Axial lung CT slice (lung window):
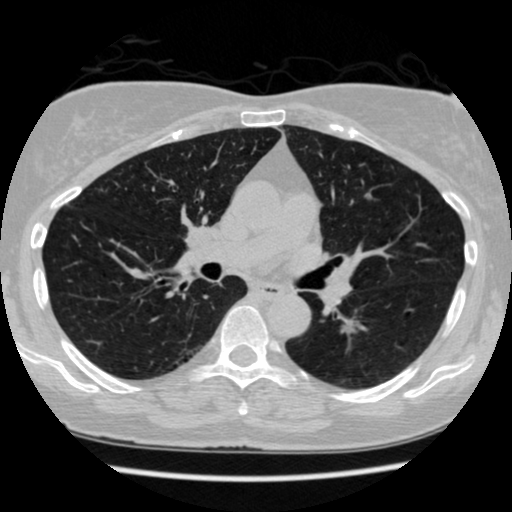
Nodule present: yes
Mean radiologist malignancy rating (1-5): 2